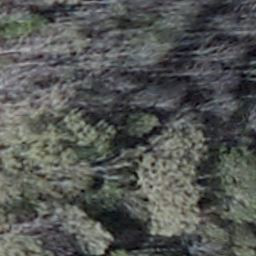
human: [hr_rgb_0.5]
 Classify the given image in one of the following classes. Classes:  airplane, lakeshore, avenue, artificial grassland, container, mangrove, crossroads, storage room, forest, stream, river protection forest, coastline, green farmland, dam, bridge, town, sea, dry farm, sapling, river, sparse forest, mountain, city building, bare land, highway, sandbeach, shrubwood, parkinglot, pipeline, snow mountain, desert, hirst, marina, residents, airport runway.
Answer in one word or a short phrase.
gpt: shrubwood